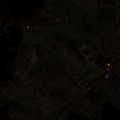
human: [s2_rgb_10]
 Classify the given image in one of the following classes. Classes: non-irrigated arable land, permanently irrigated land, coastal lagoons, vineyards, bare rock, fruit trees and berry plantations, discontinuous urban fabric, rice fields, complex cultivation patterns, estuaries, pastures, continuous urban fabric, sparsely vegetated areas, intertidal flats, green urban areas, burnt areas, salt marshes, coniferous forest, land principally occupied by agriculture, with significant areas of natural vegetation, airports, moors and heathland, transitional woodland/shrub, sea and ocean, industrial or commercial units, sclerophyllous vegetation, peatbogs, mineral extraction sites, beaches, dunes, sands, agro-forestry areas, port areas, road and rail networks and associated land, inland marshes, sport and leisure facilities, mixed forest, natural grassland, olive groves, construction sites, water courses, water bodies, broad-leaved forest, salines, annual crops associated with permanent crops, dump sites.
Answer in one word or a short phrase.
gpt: discontinuous urban fabric, non-irrigated arable land, complex cultivation patterns, broad-leaved forest